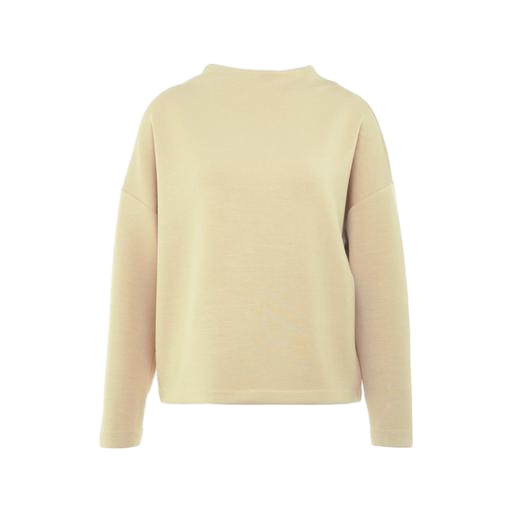
high-neck top, cream sweatshirt, mockneck top, white background